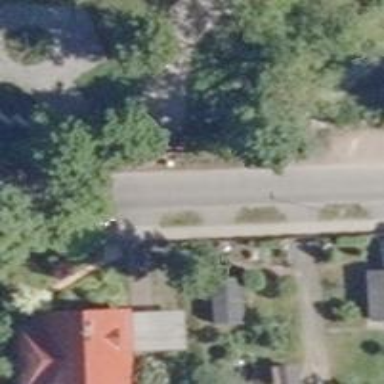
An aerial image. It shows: Residential road with asphalt surface. No parking is allowed on both sides of the road.